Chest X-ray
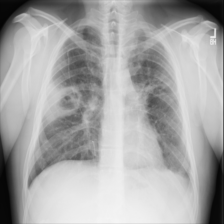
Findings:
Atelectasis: negative
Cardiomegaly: negative
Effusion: negative
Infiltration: negative
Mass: negative
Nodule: negative
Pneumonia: negative
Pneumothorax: negative
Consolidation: negative
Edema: negative
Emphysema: negative
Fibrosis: negative
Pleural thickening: negative
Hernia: negative